Question:
'''
<?xml version="1.0" encoding="utf-8"?>
<LinearLayout xmlns:android="http://schemas.android.com/apk/res/android"
xmlns:tools="http://schemas.android.com/tools"
android:layout_width="match_parent"
android:layout_height="match_parent"
android:orientation="vertical"
tools:context=".MainActivity" >
<android.support.v4.view.ViewPager
android:id="@+id/view_pager"
android:layout_width="fill_parent"
android:layout_height="0dip"
android:layout_weight="1"/>
<LinearLayout android:id="@+id/image_count"
android:layout_width="fill_parent"
android:layout_height="wrap_content"
android:orientation="horizontal"
android:gravity="center"
android:background="#<PHONE>">
</LinearLayout>
<fragment
android:id="@+id/map1"
android:layout_width="match_parent"
android:layout_height="0dip"
android:layout_weight="1"
class="com.google.android.gms.maps.MapFragment" />
</LinearLayout>
'''
It creates ViewPager Fragment and a space for Linear Layout (This linear layout shows the current page selected with use of dots) and a map fragment. What I want is to place the linear layout currently in the middle of the XML layout to be on the ViewPager and NOT BELOW IT. How can I do it. I've tried my hands on FrameLayout but it messes up everything.
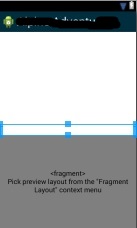
Answer: Use 'RelativeLayout' to set view on top of another